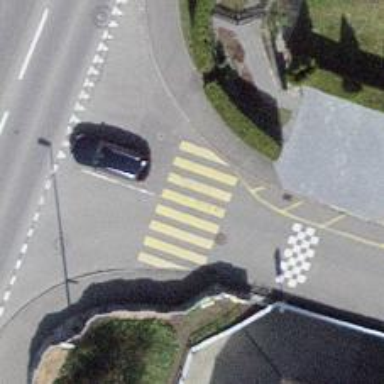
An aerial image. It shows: Marked crossing on the road.